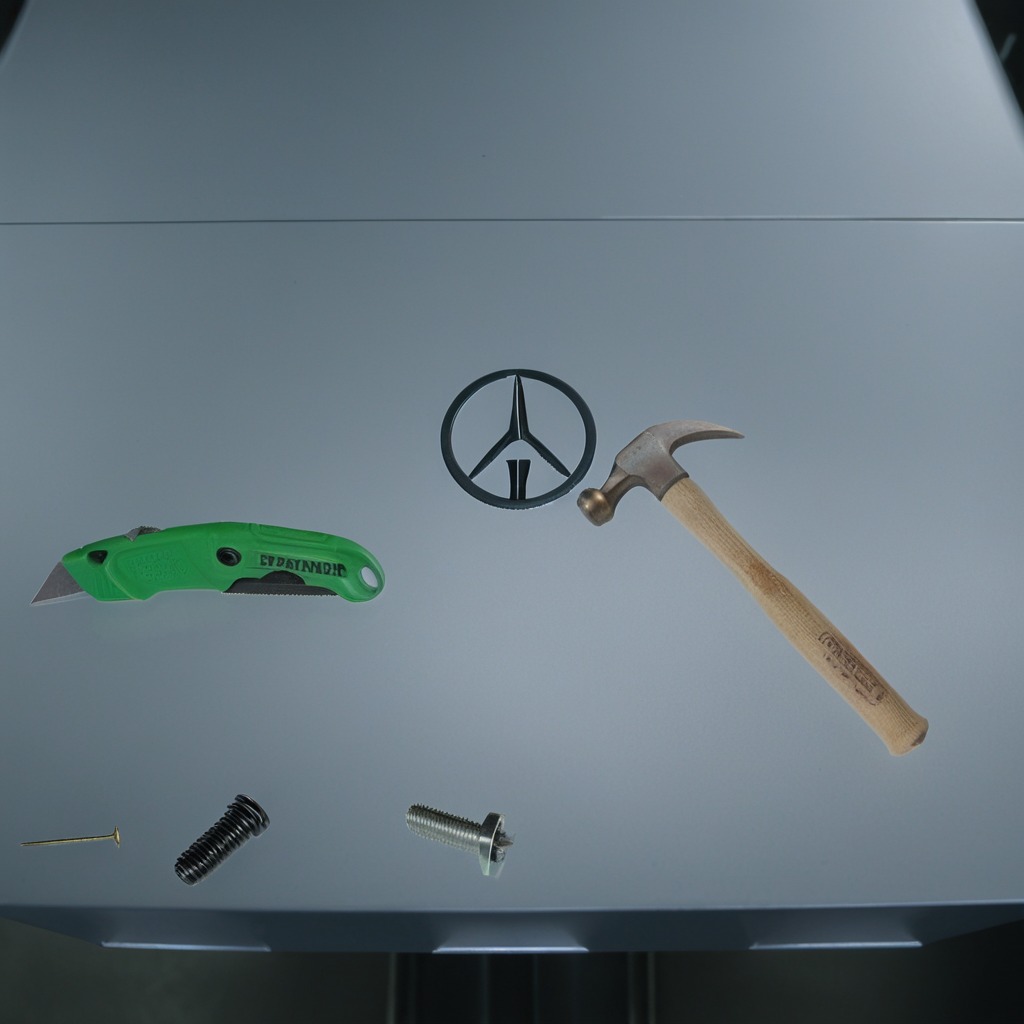
A utility knife, a metal machine screw, an iron nail, a hammer, and a coiled metal spring are lying on the toolbox surface in an airplane hangar workshop 8K.